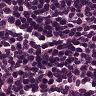
Metastatic tissue present: no